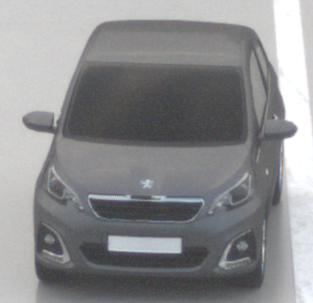
Make: Peugeot
Model: 108 1.0 VTi 68
Detailed model: 108
Model produced from: 2015/03
Model produced until: 2016/10
Doors: 3
Color: gray
Road condition: wet road
Daytime: morning or afternoon
Contrast: low contrast